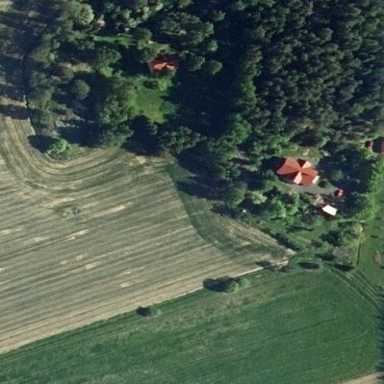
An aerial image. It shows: Farmyard area.